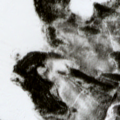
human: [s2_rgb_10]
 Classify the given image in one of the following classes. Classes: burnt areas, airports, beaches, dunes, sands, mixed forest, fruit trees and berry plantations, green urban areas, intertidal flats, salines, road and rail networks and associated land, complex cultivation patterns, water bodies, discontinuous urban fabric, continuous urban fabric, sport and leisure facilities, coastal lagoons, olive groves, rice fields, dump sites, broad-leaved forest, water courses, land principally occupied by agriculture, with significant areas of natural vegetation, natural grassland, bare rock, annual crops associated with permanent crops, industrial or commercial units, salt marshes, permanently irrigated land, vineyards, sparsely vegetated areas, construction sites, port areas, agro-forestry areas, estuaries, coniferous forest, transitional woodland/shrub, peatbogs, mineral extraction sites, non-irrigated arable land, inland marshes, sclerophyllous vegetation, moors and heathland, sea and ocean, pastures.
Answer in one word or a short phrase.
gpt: coniferous forest, mixed forest, peatbogs